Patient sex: M
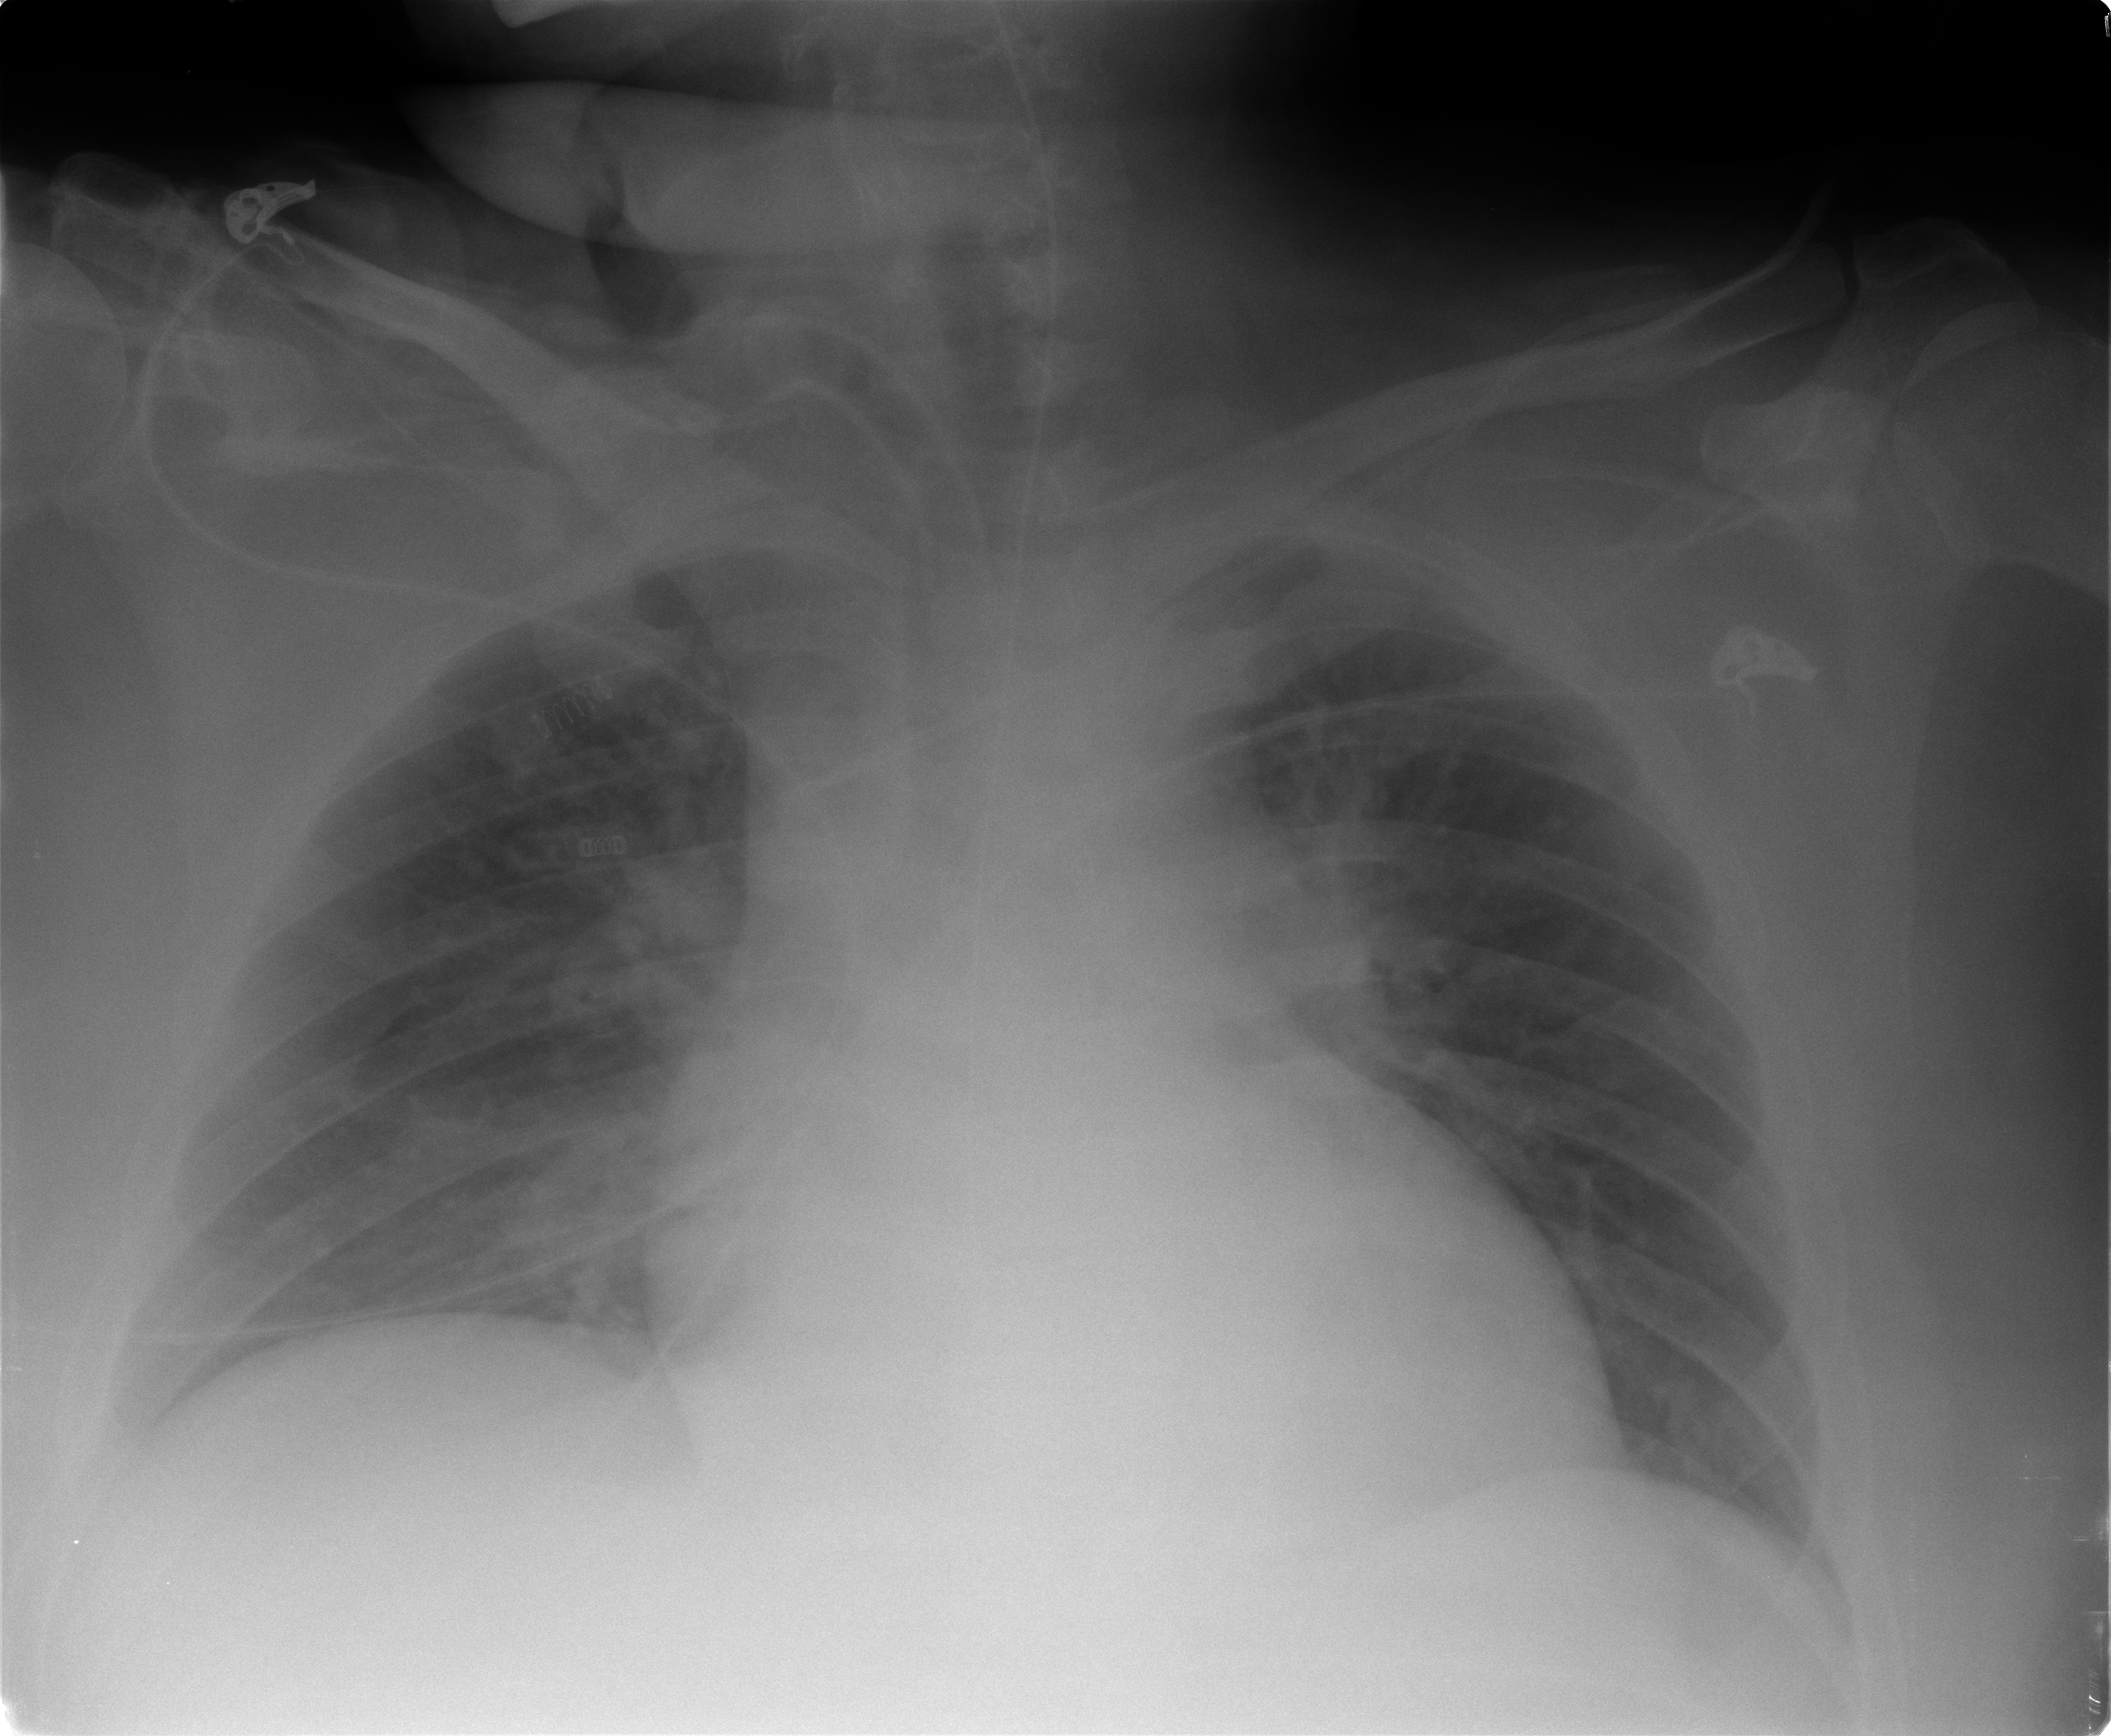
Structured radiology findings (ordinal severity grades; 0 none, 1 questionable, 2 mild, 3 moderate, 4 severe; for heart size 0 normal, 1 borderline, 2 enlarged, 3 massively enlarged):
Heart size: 2
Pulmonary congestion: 3
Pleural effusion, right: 0
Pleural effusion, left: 0
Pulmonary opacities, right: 2
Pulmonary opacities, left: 0
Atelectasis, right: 2
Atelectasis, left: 0